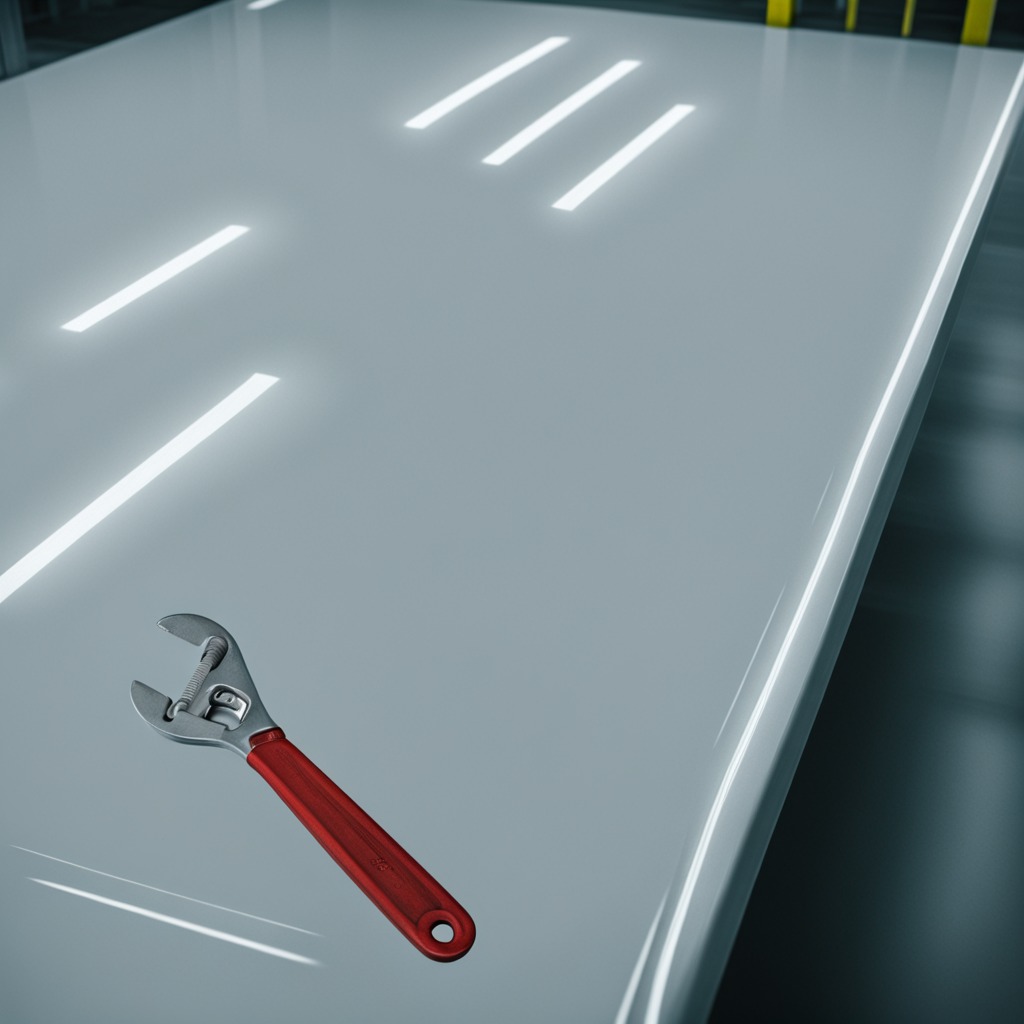
A wrench is lying on the table in a ship maintenance bay.